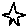
Label: star